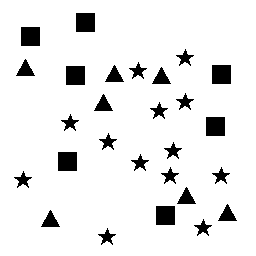
Squares: 7
Triangles: 7
Stars: 13
Total shapes: 27